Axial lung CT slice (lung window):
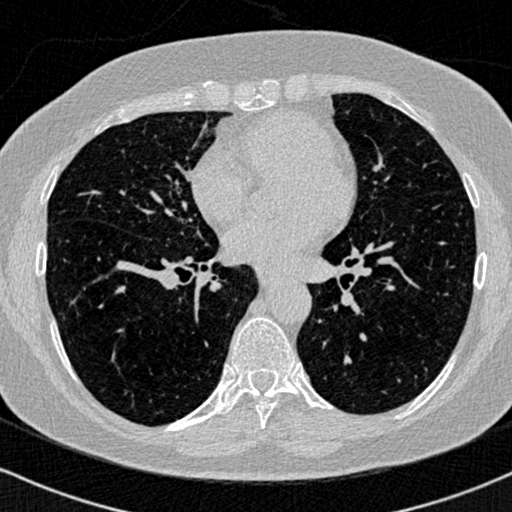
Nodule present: no